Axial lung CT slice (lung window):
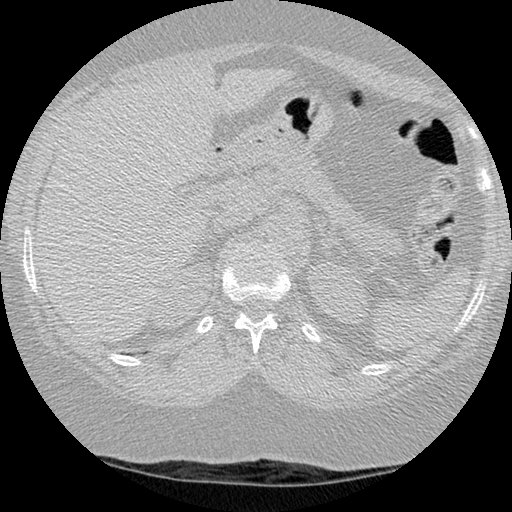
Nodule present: no